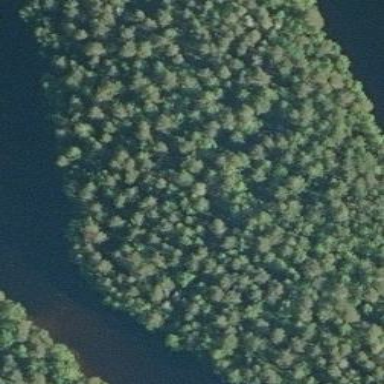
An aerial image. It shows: Forest area.